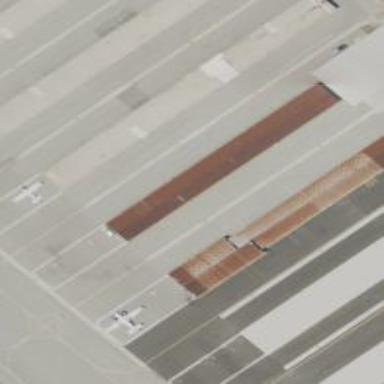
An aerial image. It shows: Hangar.